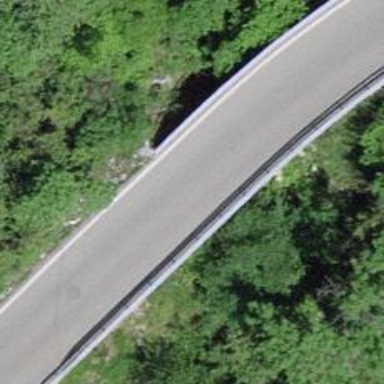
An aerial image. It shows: Asphalt road classified as tertiary.